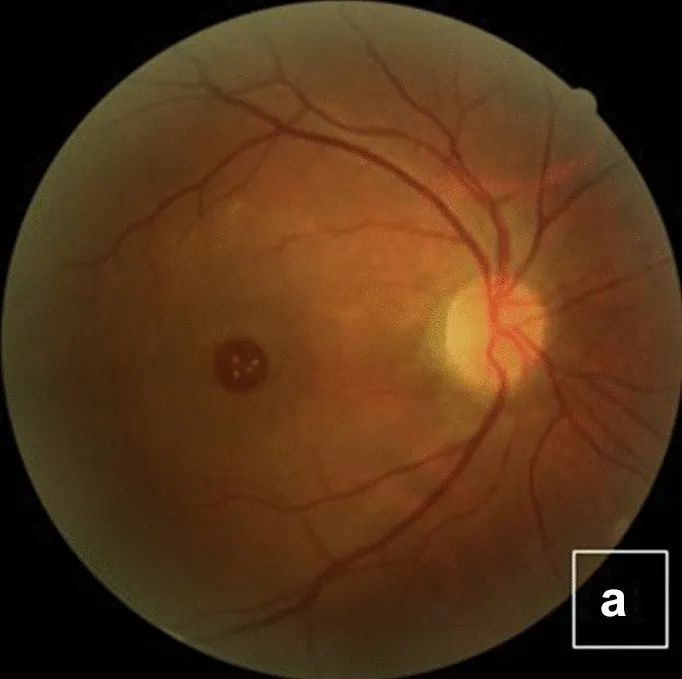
Color fundus picture and optical coherence tomography (OCT) of the right eye before surgery, showing a large macular hole (a-b).
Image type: ophthalmic_imaging (fundus_photograph)